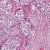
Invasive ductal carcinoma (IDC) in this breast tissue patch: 1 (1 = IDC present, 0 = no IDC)